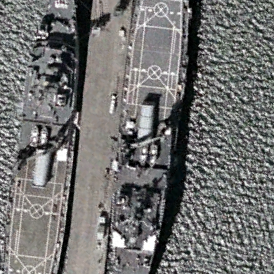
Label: combat